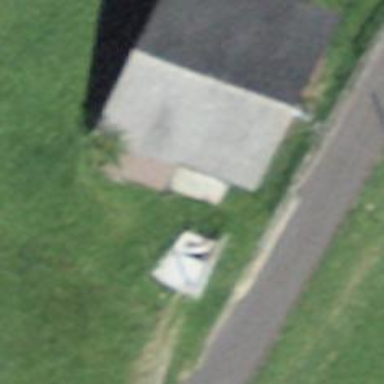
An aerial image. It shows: Rural barn.